Question: I'm using the RC and I've checked everything is up to date via NuGet.
In my global.asax.cs ive got:
'''
BundleTable.Bundles.AddDefaultFileExtensionReplacements();
BundleTable.Bundles.AddDefaultIgnorePatterns();
BundleTable.Bundles.AddDefaultFileOrderings();
Bundle scripts = new Bundle("~/Scripts");
scripts.IncludeDirectory("~/Scripts", "*.js");
BundleTable.Bundles.Add(scripts);
Bundle css = new Bundle("~/Content/css");
css.IncludeDirectory("~/Content/css", "*.css", false);
BundleTable.Bundles.Add(css);
'''
I've tried a few different configurations of this with no improvement.
Then in my layout ive got:
'''
<link href="@BundleTable.Bundles.ResolveBundleUrl("~/Content/css")" rel="stylesheet" type="text/css" />
<script src="@BundleTable.Bundles.ResolveBundleUrl("~/Scripts")"> </script>
'''
When the page loads its got decent looking urls:
'''
<link href="/Content/css?v=QAsFYXHCbnaU70oGVxpgi9py9iKQrT9C4BVNdHa7xoI1" rel="stylesheet" type="text/css" />
'''
But that url redirects to:
'''
/Content/css/
'''
Which returns a 404 not found error...

Anybody got any ideas?
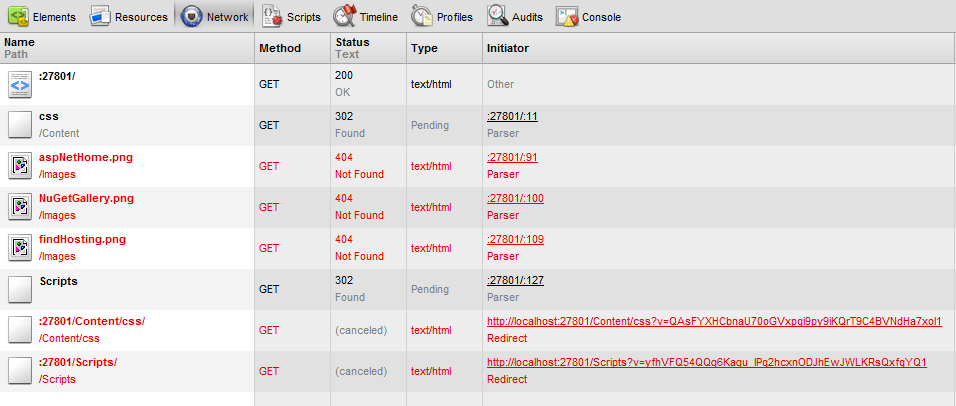
Answer: The bundle module logic that decides whether or not to handle a request, will not takeover requests to existing files or directories. So that's why your bundle requests don't work when they live at the same virtual path as an existing directory (or file).